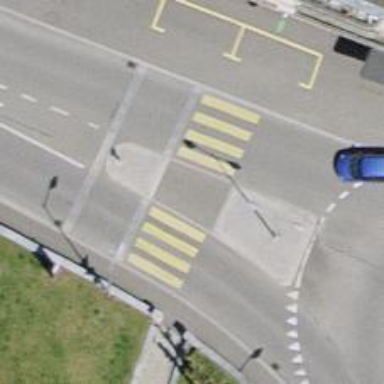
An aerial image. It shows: Marked crossing with zebra crossing. There is island at the crossing.